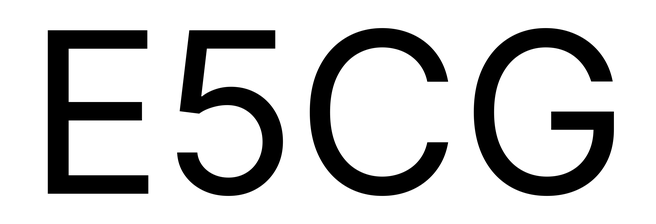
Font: Inter_Regular